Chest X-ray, AP view. Patient: 59 years old, sex F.
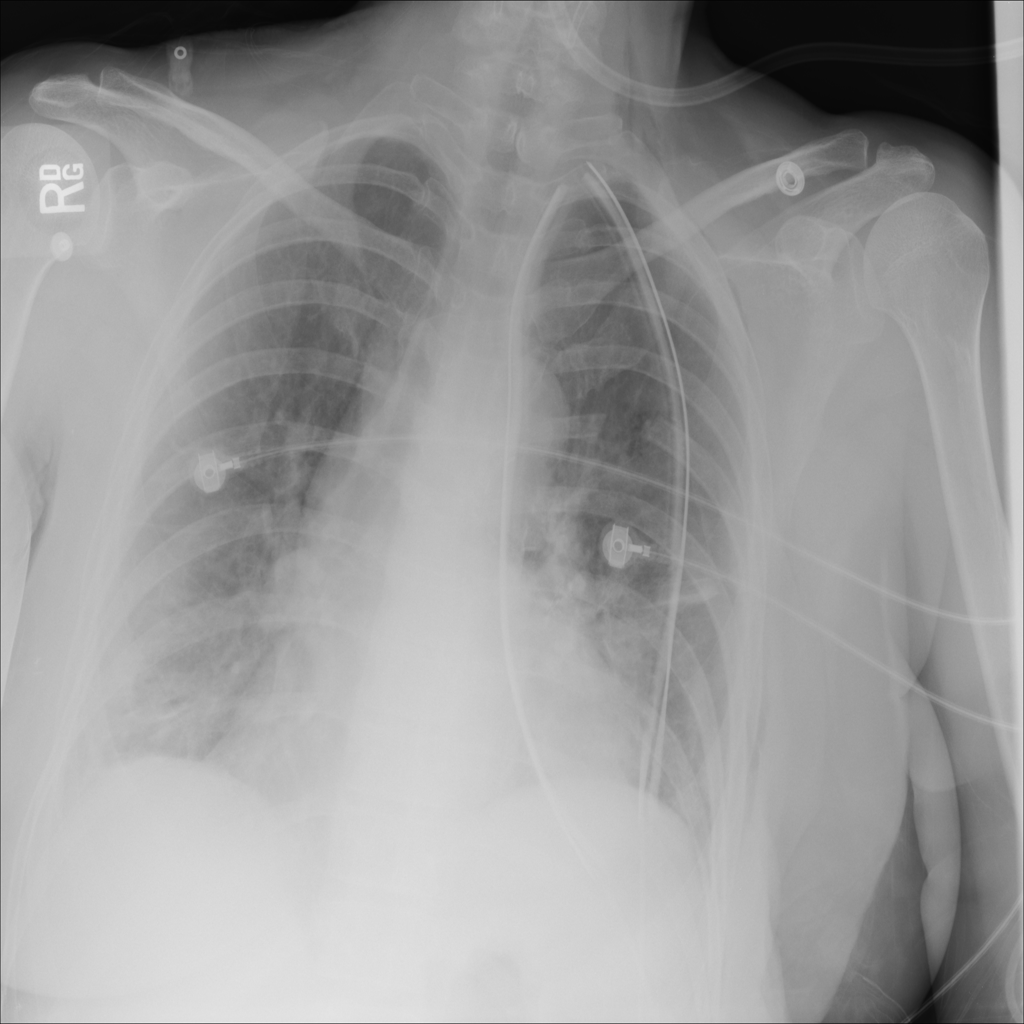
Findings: Emphysema